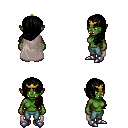
a pixel art fantasy rpg character, female body template, orc, green skin, gray cape, teal pants, black left-swept hairstyle, gold tiara, metal boots, four views (front, back, left, right), 2x2 character sprite sheet, small pixel art, hard edges, no anti-aliasing